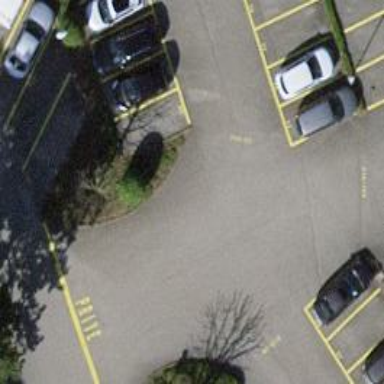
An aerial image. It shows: Concrete parking aisle on service road.